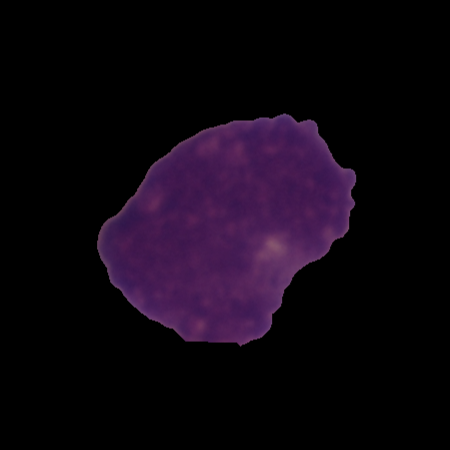
Label: cancer